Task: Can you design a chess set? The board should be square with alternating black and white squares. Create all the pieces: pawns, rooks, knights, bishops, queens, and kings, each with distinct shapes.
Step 4061:
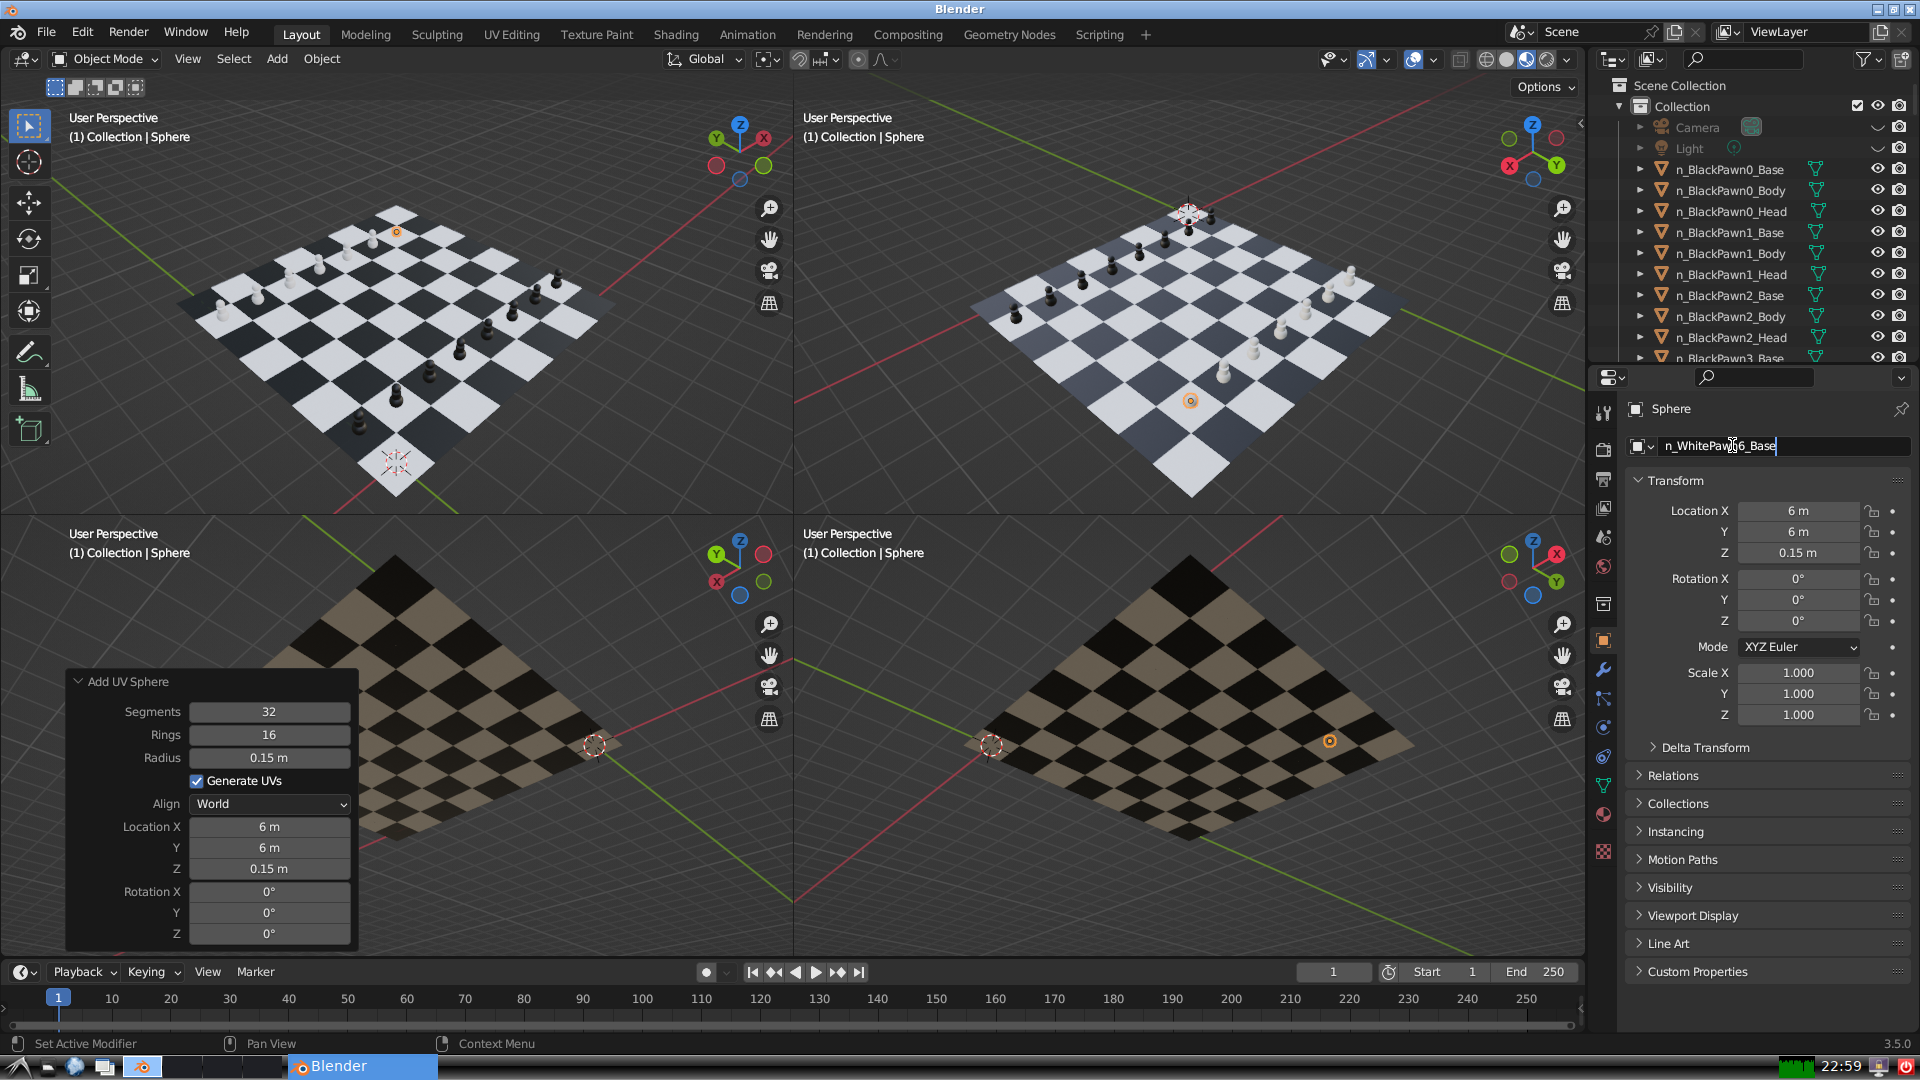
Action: {"key_press": ['Return']}